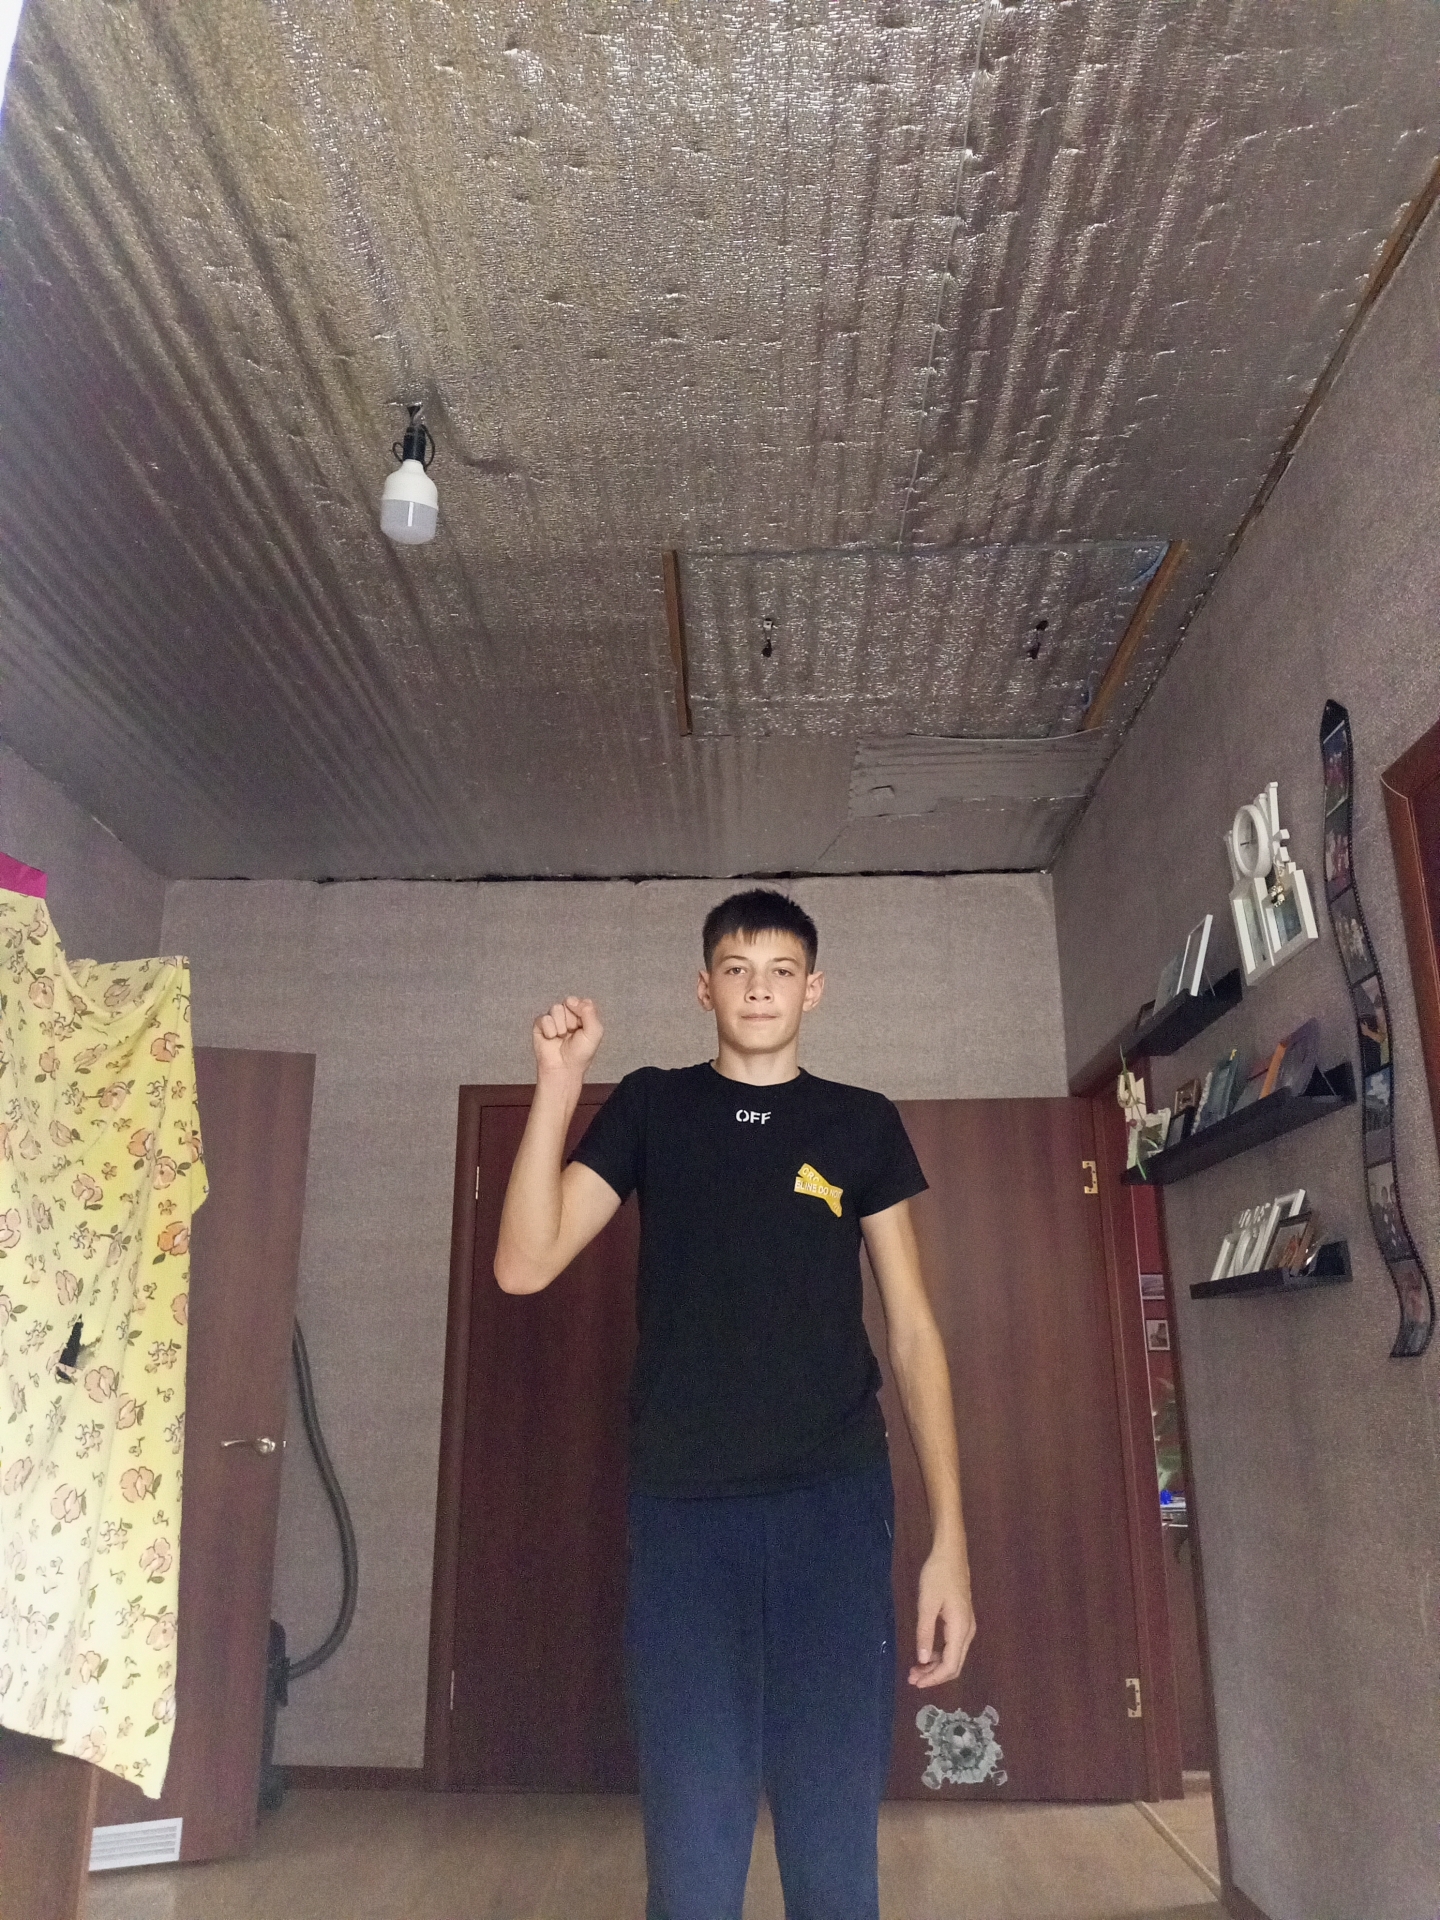
Label: noise